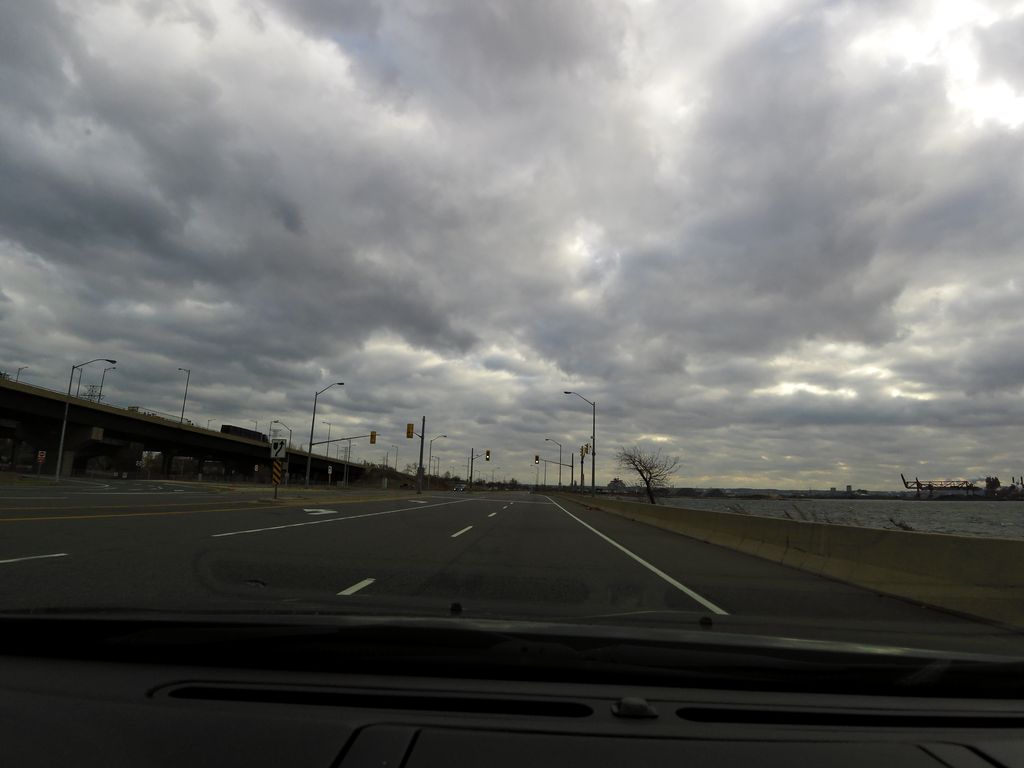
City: hamilton